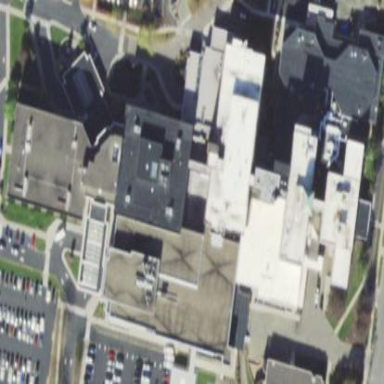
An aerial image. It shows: Hospital building.